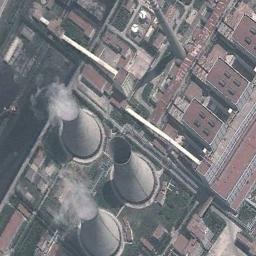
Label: thermal_power_station